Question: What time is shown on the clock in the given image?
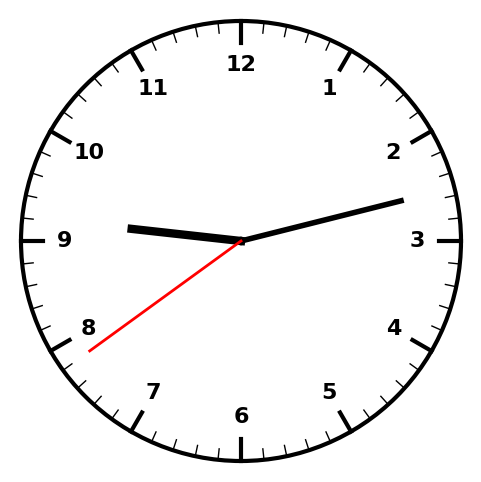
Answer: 09:12:39